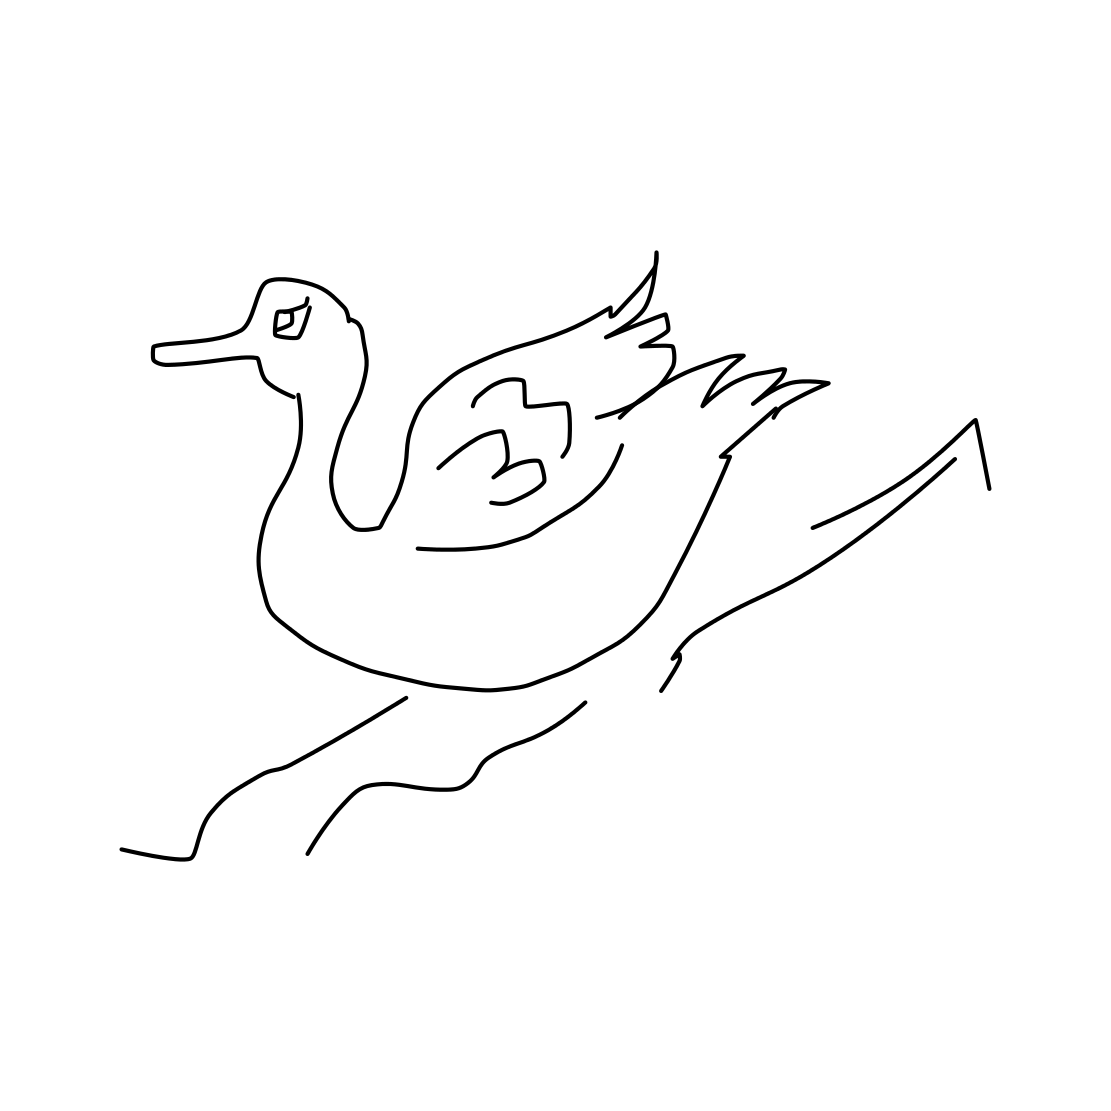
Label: swan